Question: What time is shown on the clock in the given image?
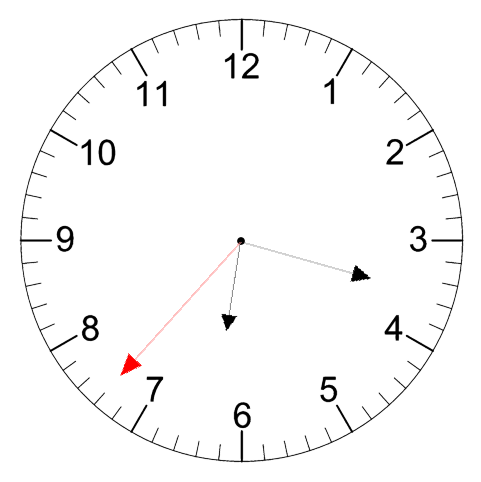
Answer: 06:17:37